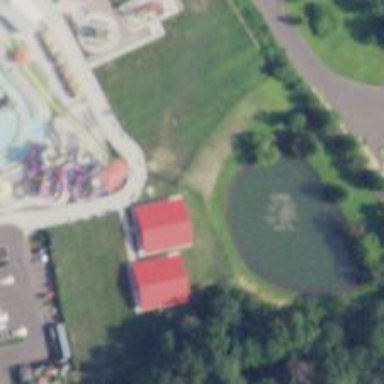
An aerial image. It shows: Water slide attraction.